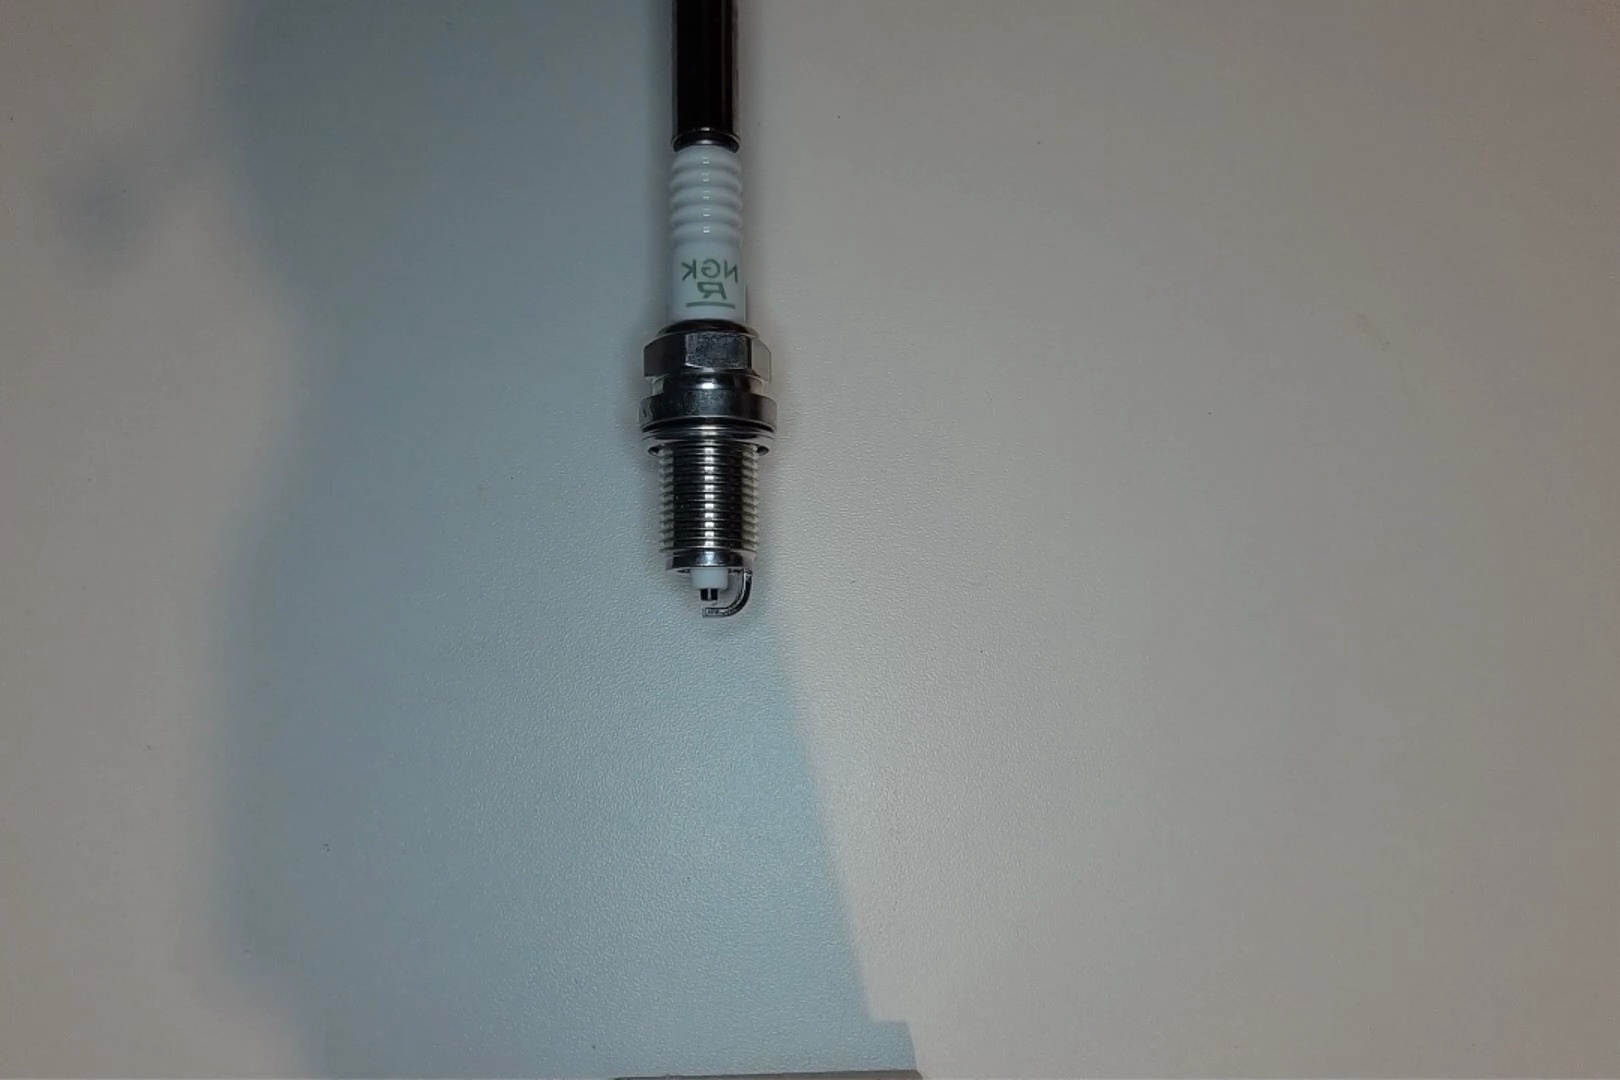
Label: no anomaly